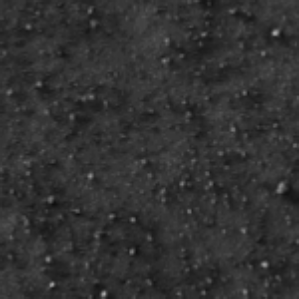
Label: frost